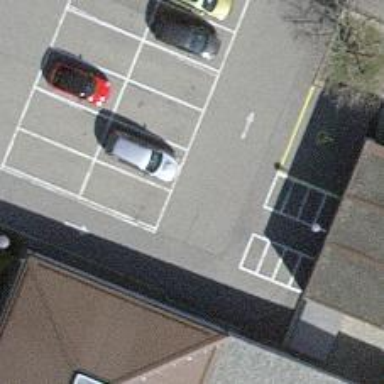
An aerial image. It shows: Road serving as parking aisle.